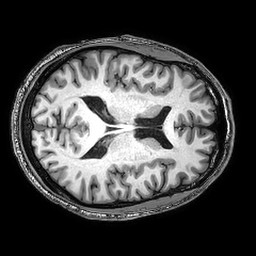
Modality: T1w
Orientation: axial
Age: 27
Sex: male
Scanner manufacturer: philips
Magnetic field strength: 3 T
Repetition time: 0.008387 s
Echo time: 0.00387 s